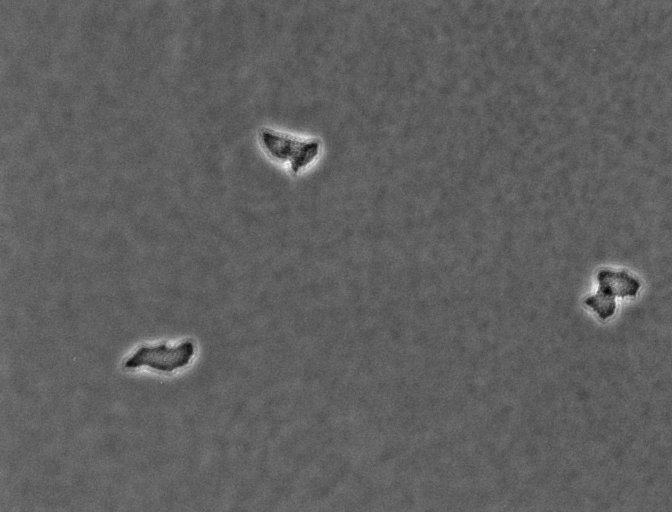
Phase contrast microscopy, 20x objective, 3 h incubation